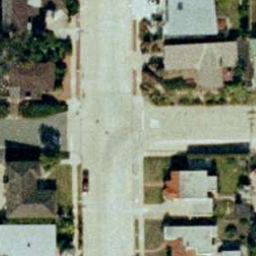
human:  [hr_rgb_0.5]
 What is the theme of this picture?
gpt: intersection

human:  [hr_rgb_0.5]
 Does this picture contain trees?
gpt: no

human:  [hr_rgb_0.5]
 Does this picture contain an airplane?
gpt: no

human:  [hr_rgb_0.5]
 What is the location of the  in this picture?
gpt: i cannot see it